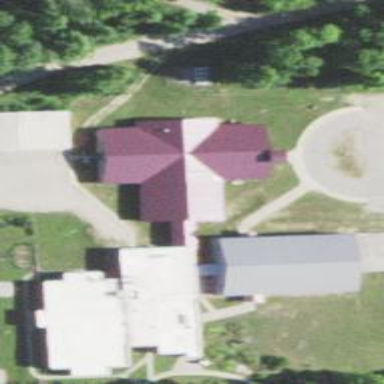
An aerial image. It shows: School building.